Aerial crown-view tile of a tropical tree (Barro Colorado Island, Panama), acquired 20240611:
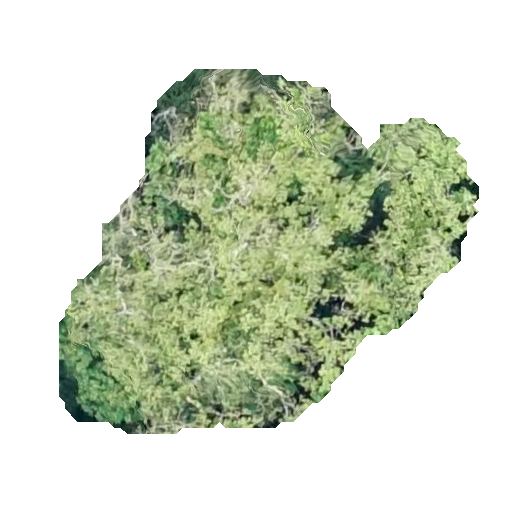
Species: Luehea seemannii
GBIF accepted scientific name: Luehea seemannii
Crown area: 162.199 m²